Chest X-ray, PA view. Patient: 75 years old, sex F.
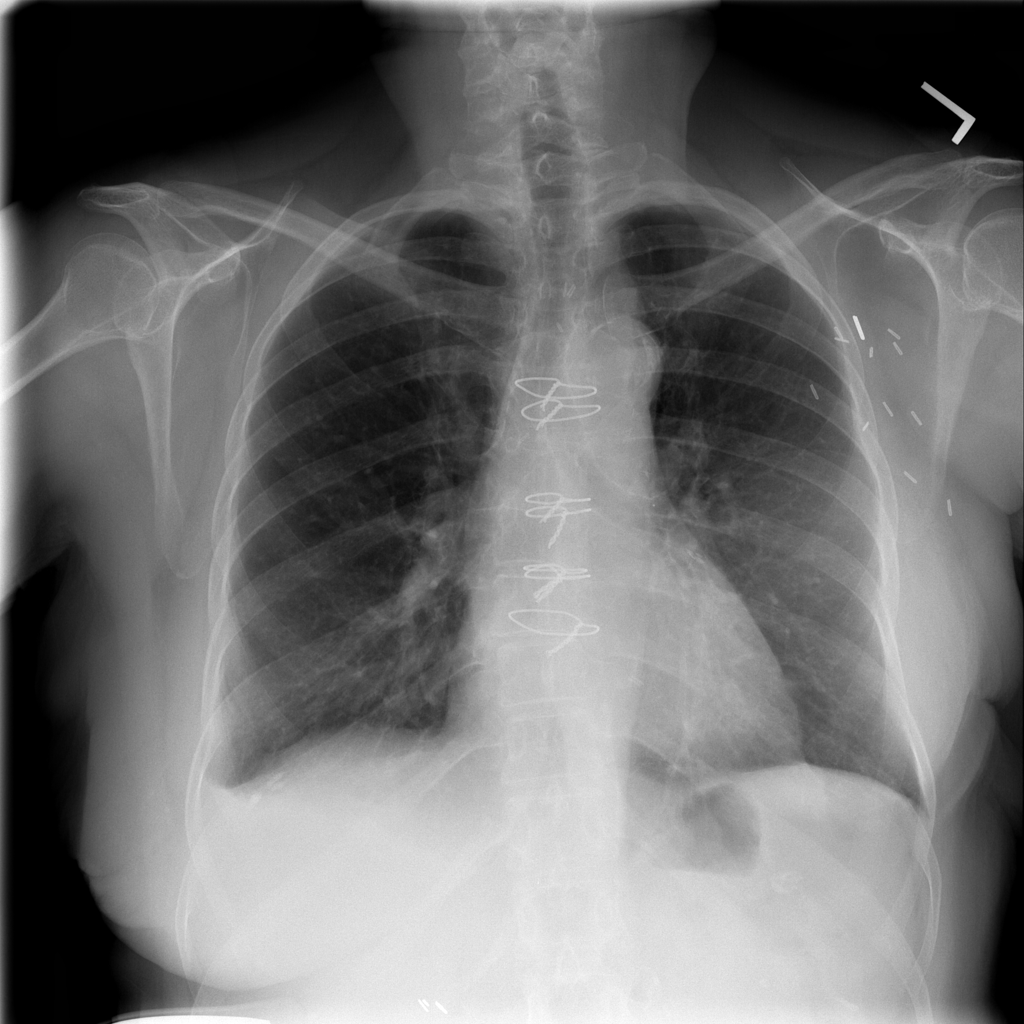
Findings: No Finding